Interaction volume radius: 10 \u00c5
Interaction volume height: 35 \u00c5
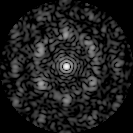
Disorder parameter: 0.6881